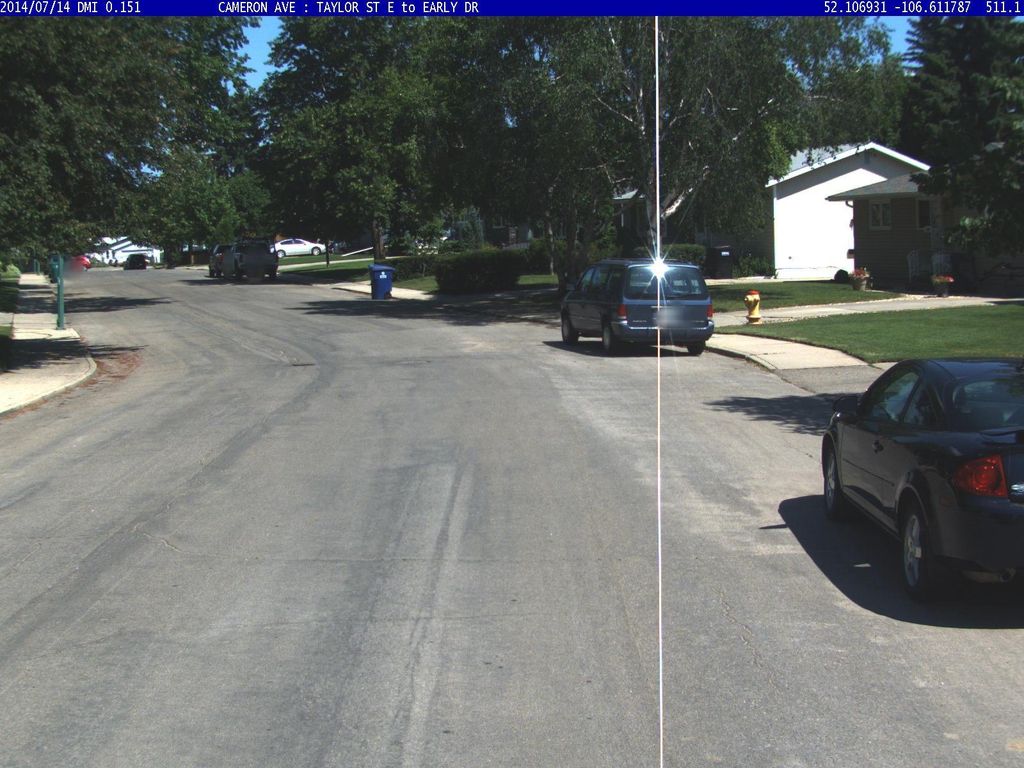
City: saskatoon